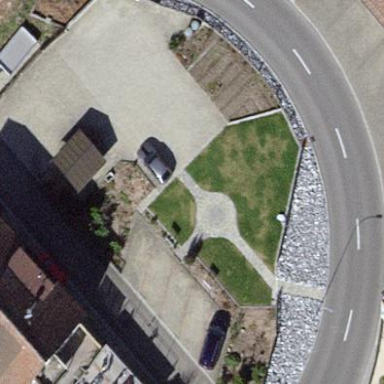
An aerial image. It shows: Street side parking area.